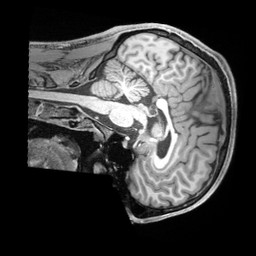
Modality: T1w
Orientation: sagittal
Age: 23
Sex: male
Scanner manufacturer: siemens
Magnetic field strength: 3 T
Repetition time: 2.2 s
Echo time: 0.00218 s